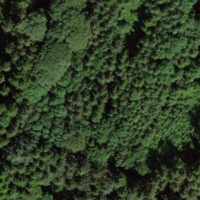
EUNIS habitat code: 44
Species observed at this site:
Falco subbuteo